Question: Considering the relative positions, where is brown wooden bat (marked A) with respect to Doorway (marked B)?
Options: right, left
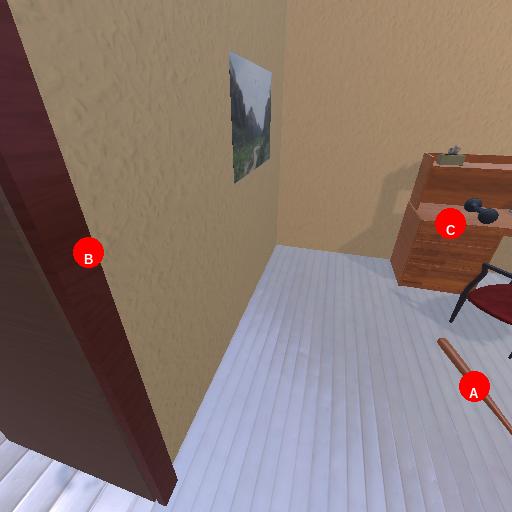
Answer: right